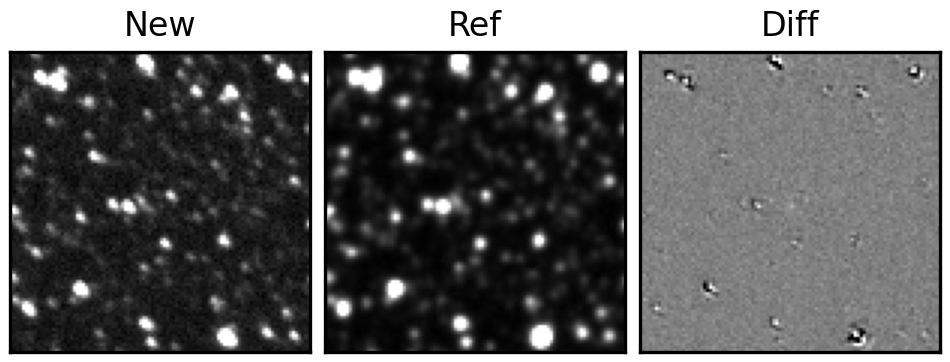
Label: real